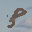
Label: 8